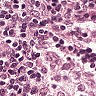
Metastatic tissue present: no